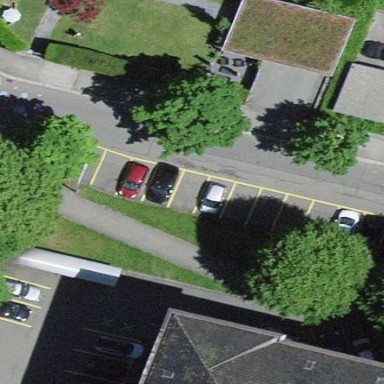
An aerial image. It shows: Parking available on the street side.